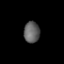
Tissue: prostate
Cell type: T cells
Senescence score: 0.3226
Nuclear area (px): 328
Mean DAPI intensity: 96.921